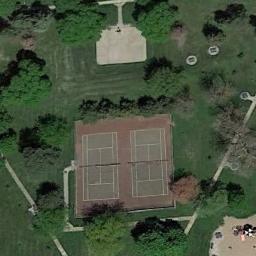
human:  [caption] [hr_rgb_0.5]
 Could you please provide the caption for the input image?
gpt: There are many trees near the tennis courts .

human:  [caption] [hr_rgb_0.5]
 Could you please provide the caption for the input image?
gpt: Several cars were parked randomly in the vacant lot next to the tennis court .

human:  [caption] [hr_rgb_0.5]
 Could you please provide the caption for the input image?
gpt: There are several bushes next to the tennis court on the lawn .

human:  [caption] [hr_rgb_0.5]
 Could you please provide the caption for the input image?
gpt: The tennis court is on the grass next to some trees .

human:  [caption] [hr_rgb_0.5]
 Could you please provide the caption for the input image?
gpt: The tennis courts are on a green meadow with some green trees .